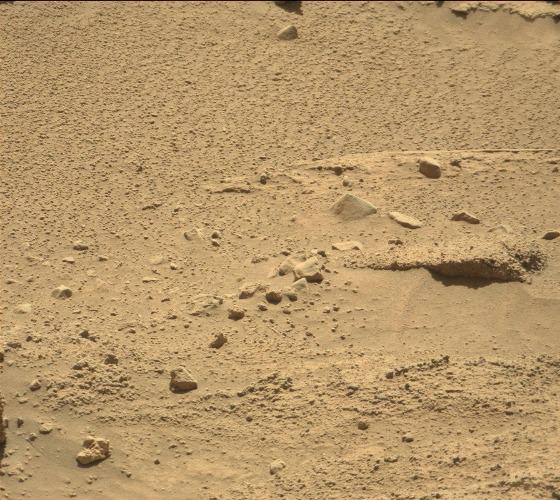
Terrain classes present: Bedrock, Gravel / Sand / Soil, Rock, Shadow